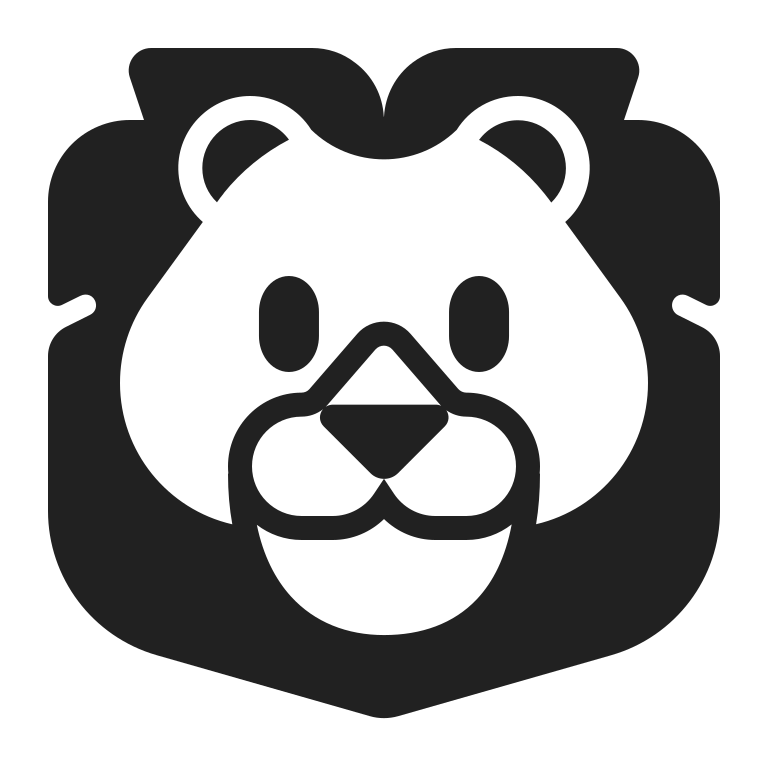
lion high contrast